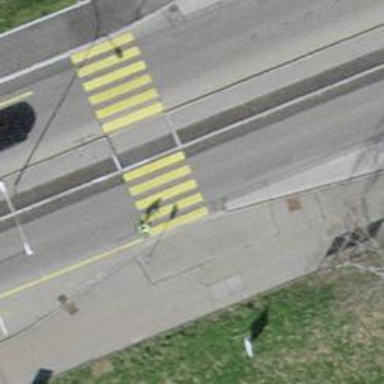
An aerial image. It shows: Uncontrolled zebra crossing with pedestrian island.